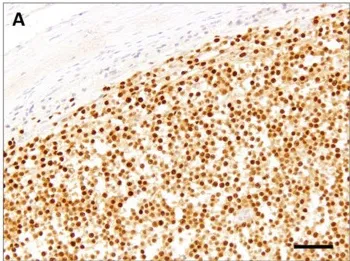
Spinal cord, cat. Tumor cells are diffusely immunopositive for OLIG2.
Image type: pathology (immunostaining)